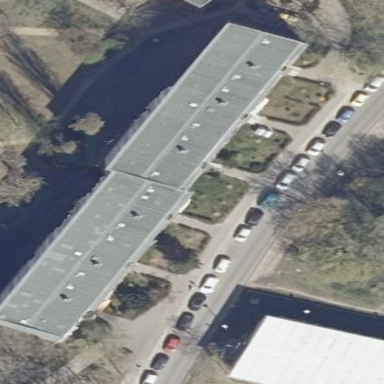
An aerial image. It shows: Block of apartments with flat roofs covered in black tar paper. The building itself has silver color.